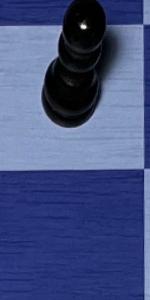
Label: Empty